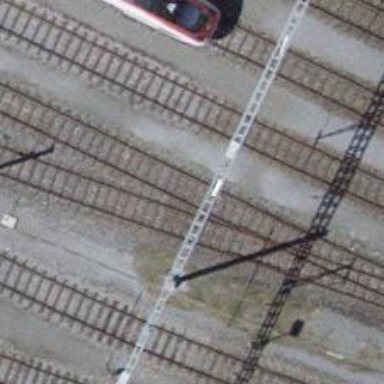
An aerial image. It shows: Single-track electrified railway service yard with contact line for trains.